Field crop: maize
Growth stage: 2
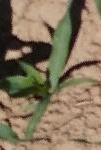
Species: maize